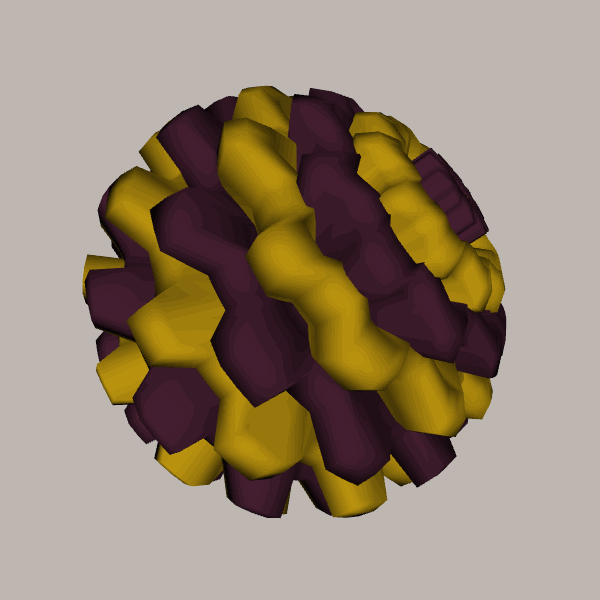
Background: light